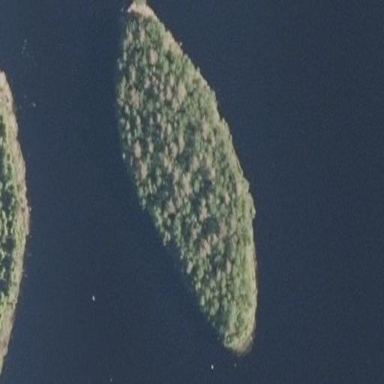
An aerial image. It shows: Island.